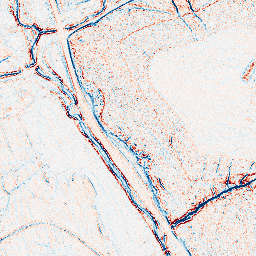
Category: edge_preserving
Decomposition family: bilateral
Decomposition parameters: d: 5
sigma_color: 25
sigma_space: 50
Upsampling method: regularized
Upsampling parameters: scale: 4
lambda_reg: 0.001
Upsampling scale: 4